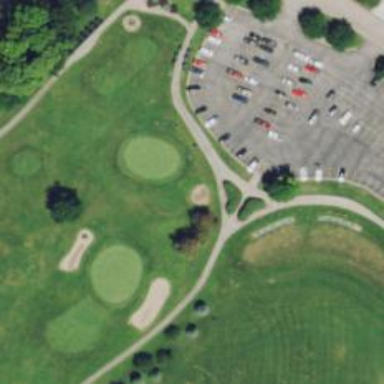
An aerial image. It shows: Path for both road and golf.